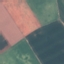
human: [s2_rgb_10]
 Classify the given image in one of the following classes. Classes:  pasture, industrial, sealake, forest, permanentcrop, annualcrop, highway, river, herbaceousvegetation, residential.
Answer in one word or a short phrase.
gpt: AnnualCrop